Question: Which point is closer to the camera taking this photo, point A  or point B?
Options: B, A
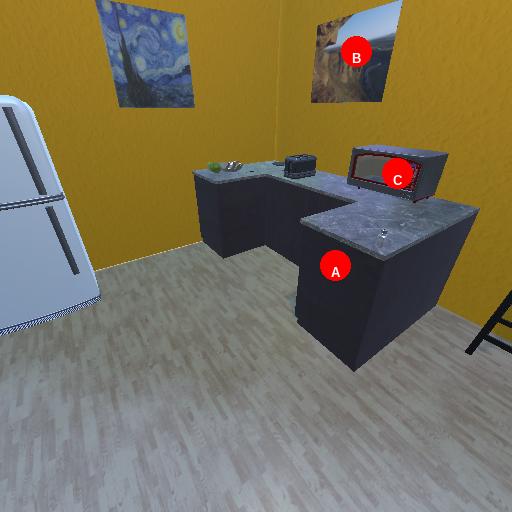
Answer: B